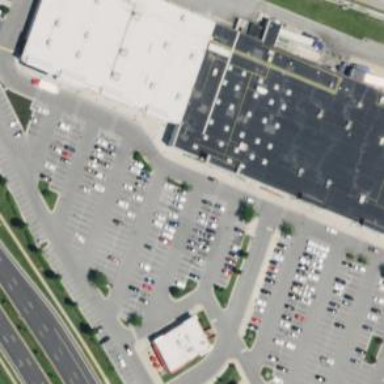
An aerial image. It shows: Retail building housing supermarket.